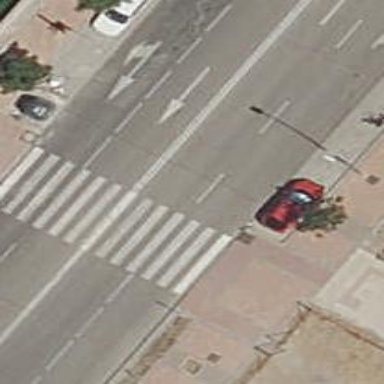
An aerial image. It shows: Uncontrolled crossing on the road.